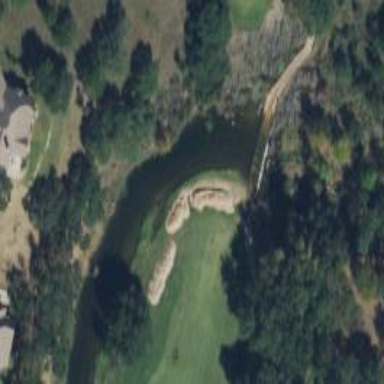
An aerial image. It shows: Path bridge crossing golf cartpath.